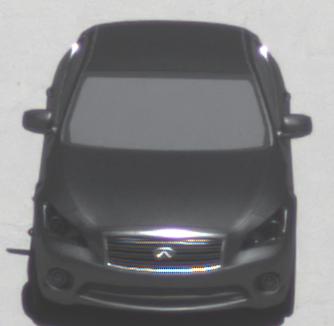
Make: Infiniti
Model: M 37
Detailed model: M (Y51)
Model produced from: 2010/10
Model produced until: 2013/11
Doors: 4
Color: gray
Road condition: dry road
Daytime: midday
Contrast: high contrast